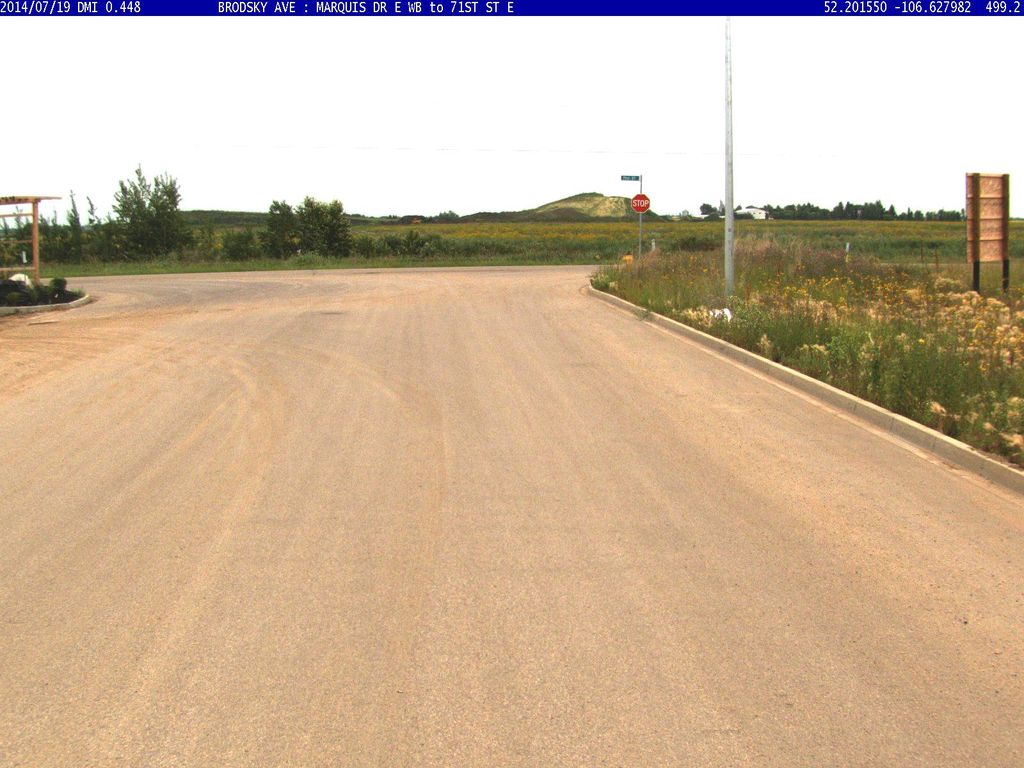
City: saskatoon